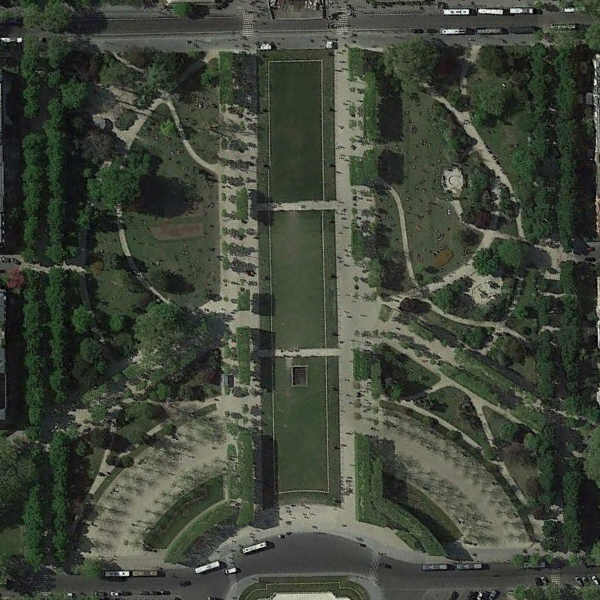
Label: Square